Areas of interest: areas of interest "Hohhot Railway Bureau Swimming Pool"
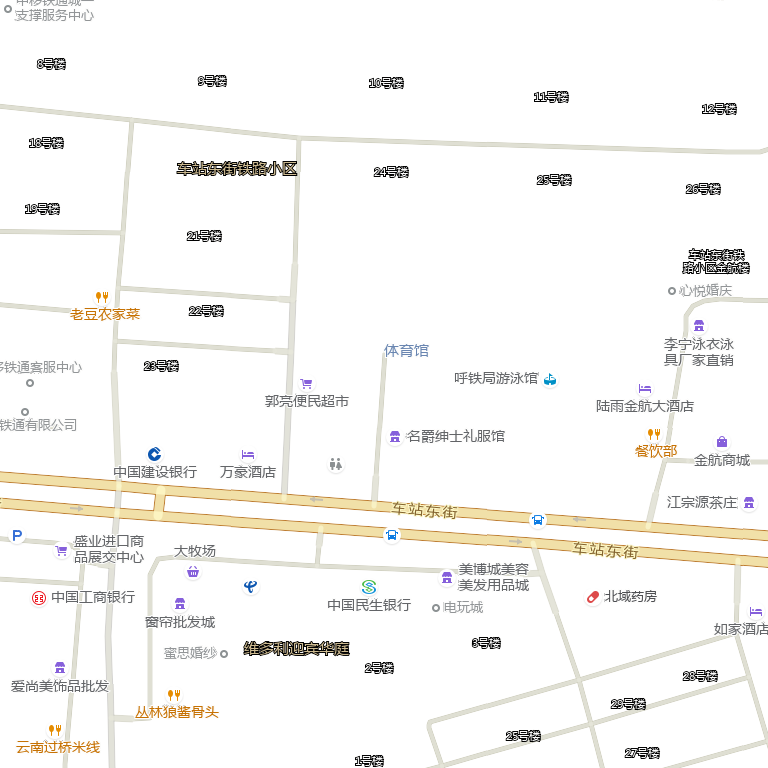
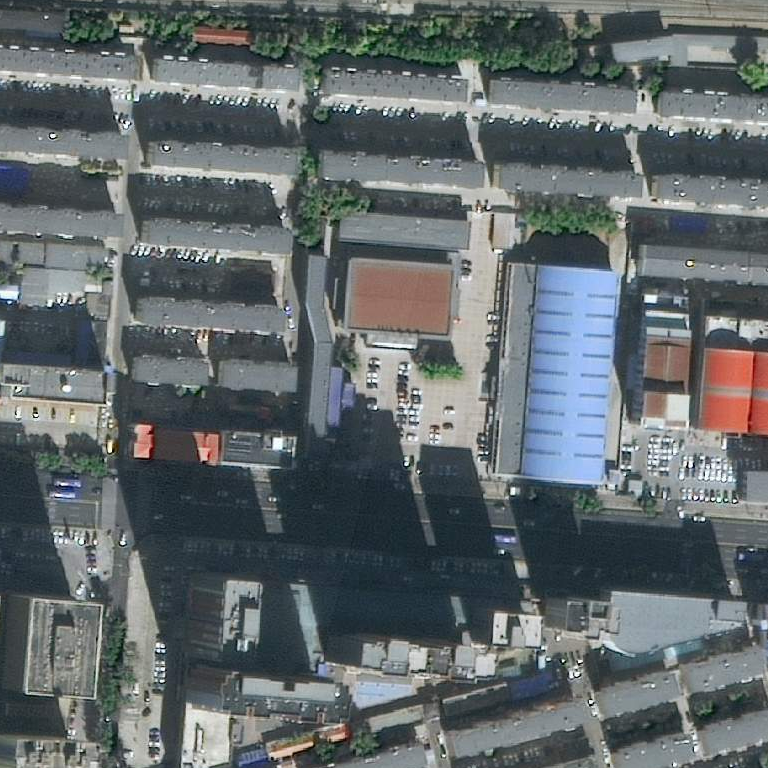